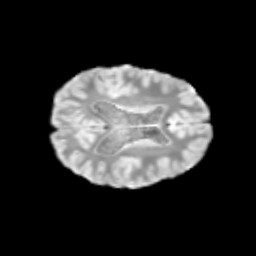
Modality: T2w
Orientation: axial
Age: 9
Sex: female
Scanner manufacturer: siemens
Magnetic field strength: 3 T
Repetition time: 3.8 s
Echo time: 0.07 s